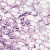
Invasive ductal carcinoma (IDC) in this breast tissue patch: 1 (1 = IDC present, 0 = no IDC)